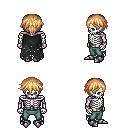
a pixel art fantasy rpg character, male body template, skeleton, black tattered cape, teal pants, light blonde short bangs hairstyle, metal boots, four views (front, back, left, right), 2x2 character sprite sheet, small pixel art, hard edges, no anti-aliasing